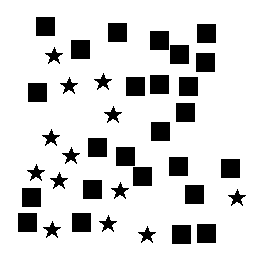
Squares: 25
Triangles: 0
Stars: 13
Total shapes: 38